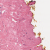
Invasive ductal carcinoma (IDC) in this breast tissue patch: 0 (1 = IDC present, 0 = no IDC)